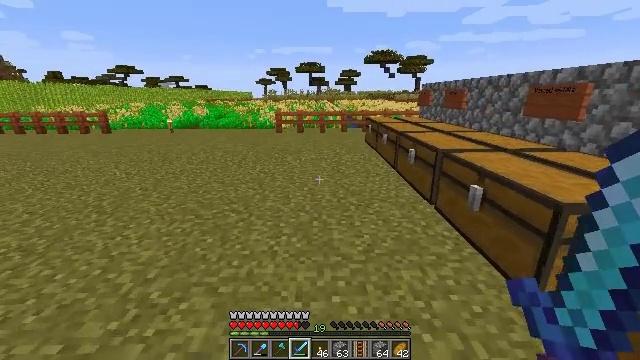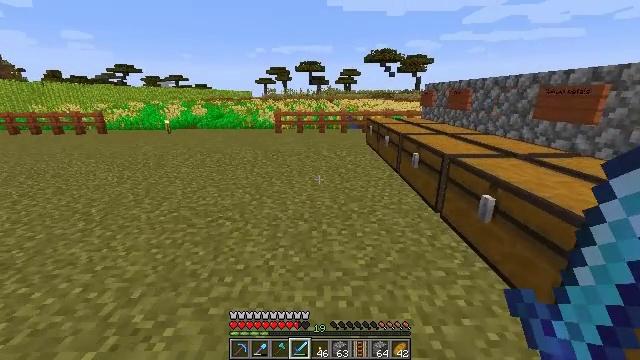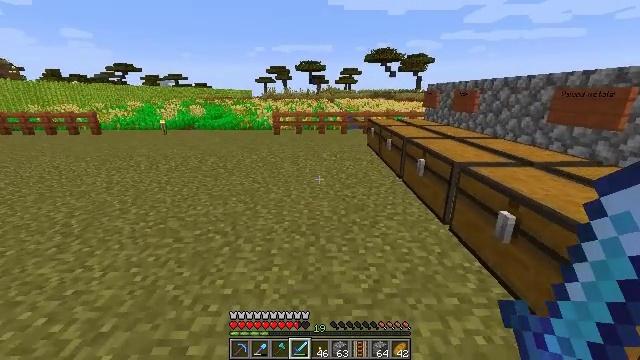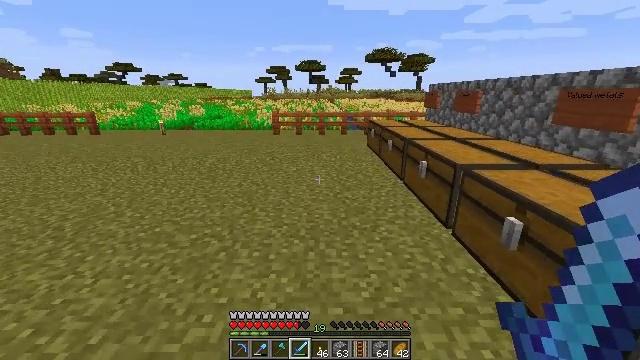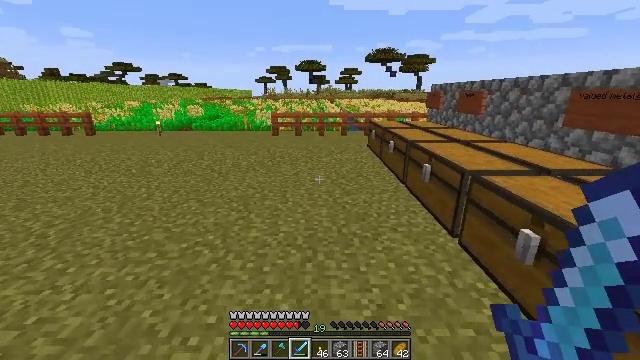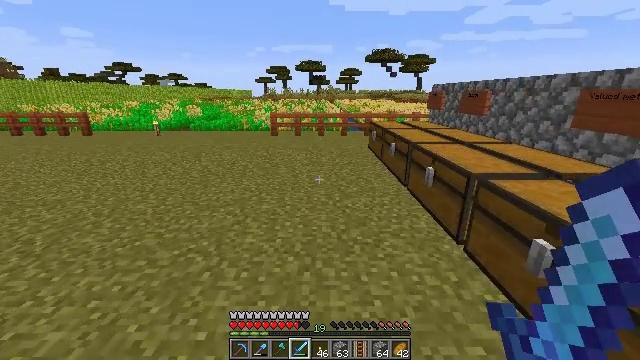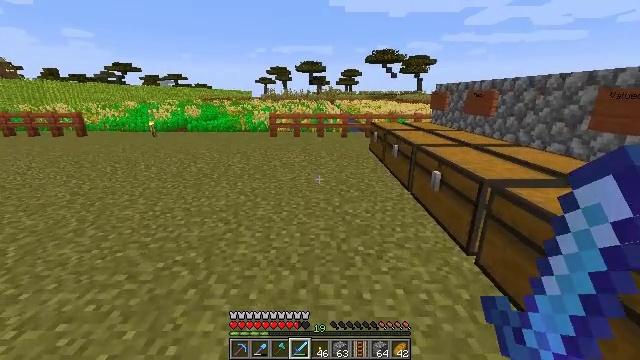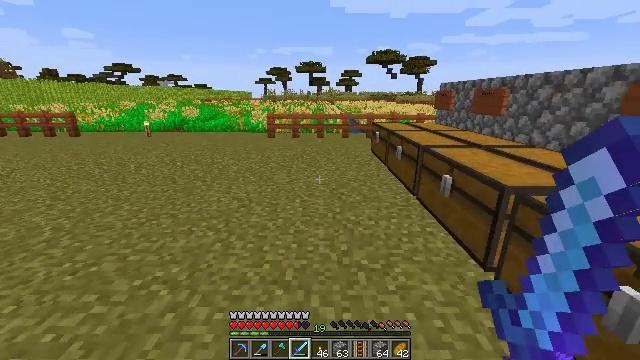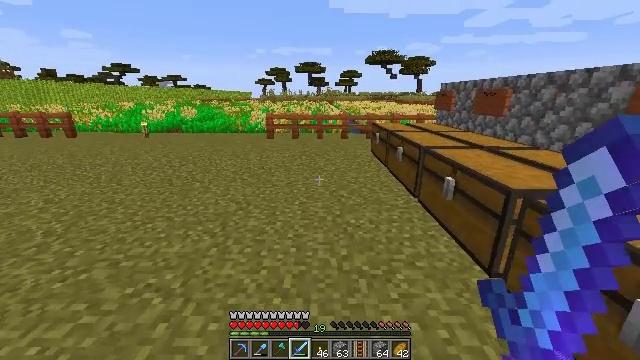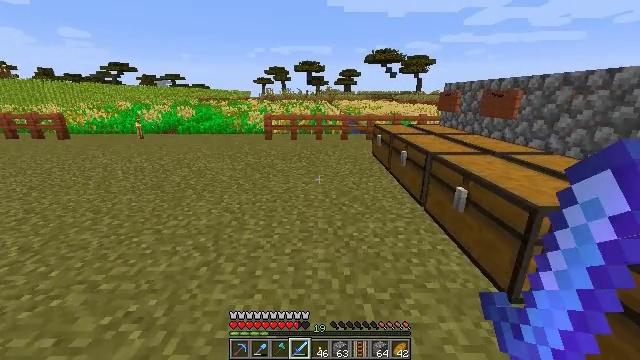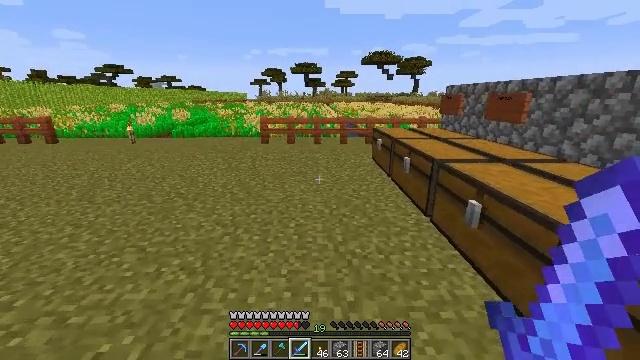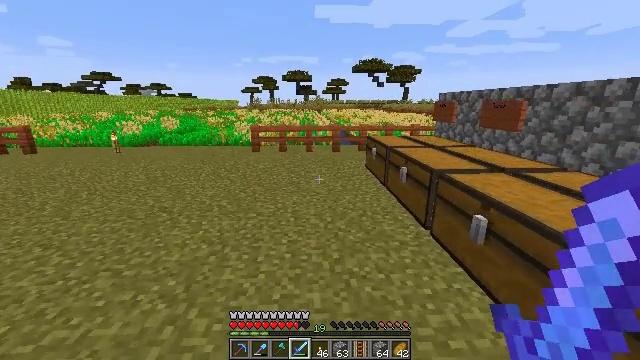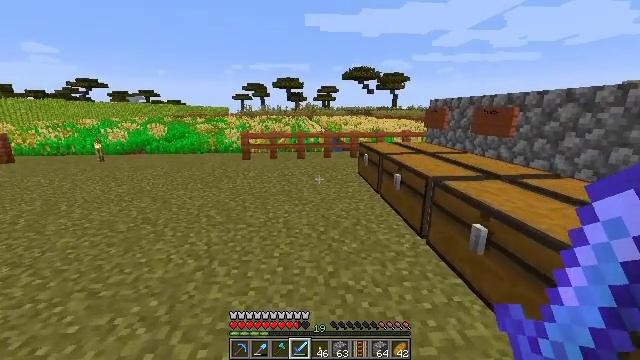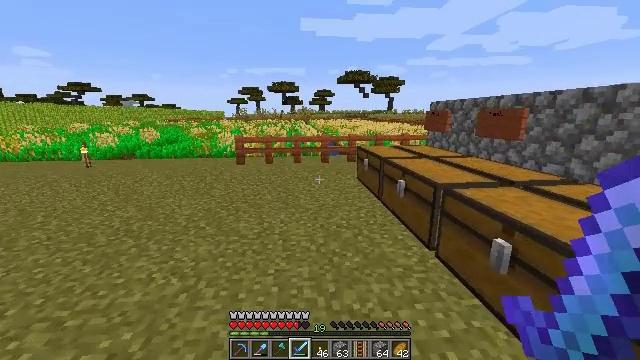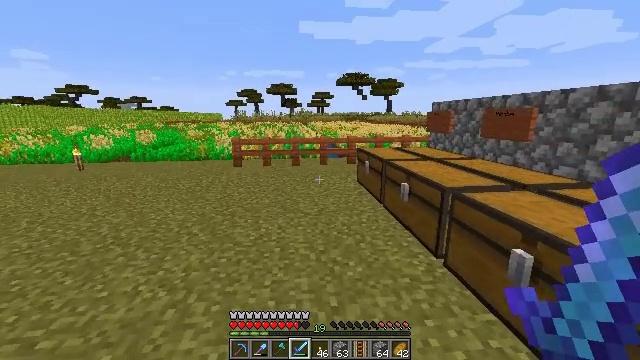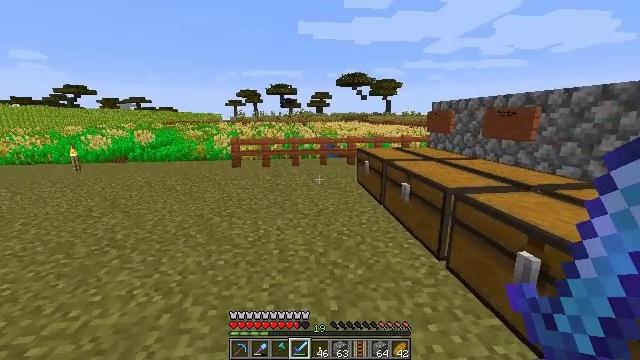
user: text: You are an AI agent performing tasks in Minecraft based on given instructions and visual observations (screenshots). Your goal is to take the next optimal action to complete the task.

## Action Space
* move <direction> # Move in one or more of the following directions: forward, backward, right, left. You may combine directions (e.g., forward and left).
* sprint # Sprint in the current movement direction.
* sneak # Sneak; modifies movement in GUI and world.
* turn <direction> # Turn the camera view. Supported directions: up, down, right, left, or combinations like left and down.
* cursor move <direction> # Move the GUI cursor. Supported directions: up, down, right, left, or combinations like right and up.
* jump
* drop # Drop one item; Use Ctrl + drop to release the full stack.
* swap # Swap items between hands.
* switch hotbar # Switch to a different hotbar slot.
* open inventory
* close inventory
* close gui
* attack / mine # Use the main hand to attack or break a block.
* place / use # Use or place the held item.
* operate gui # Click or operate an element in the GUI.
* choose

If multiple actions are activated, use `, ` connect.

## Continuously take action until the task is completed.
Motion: motion action
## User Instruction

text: Remove a granite from the inventory.
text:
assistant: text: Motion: move forward
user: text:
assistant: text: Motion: move forward
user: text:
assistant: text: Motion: move forward
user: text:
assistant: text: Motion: move forward
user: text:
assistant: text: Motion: move forward
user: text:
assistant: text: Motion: move forward
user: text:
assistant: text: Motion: move forward
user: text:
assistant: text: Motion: move forward
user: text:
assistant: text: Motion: move forward
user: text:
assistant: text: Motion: move forward
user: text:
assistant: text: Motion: move forward, turn right and up
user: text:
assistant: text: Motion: move forward, turn right and up
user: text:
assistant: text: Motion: move forward
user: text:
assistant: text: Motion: move forward
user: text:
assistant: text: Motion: move forward
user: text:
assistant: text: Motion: move forward
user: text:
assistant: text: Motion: move forward
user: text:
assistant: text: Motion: move forward
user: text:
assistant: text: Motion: move forward
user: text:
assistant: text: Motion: move forward
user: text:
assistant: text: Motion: move forward
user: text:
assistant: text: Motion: move forward
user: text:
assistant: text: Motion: move forward
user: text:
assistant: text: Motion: move forward
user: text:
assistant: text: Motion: move forward
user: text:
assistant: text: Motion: move forward
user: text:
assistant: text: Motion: move forward
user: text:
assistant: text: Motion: move forward
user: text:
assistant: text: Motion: move forward
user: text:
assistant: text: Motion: move forward